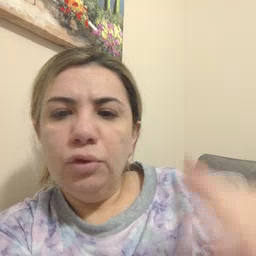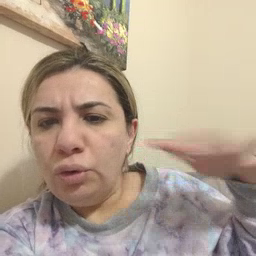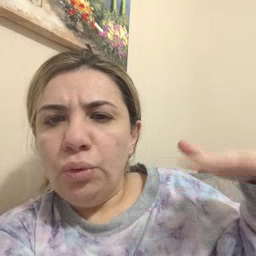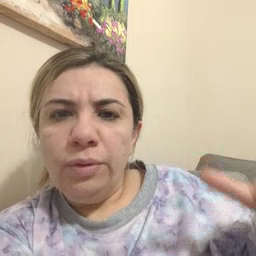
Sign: noisy